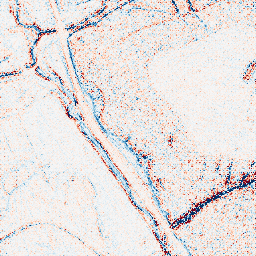
Category: edge_preserving
Decomposition family: bilateral
Decomposition parameters: d: 9
sigma_color: 25
sigma_space: 25
Upsampling method: regularized
Upsampling parameters: scale: 2
lambda_reg: 0.1
Upsampling scale: 2